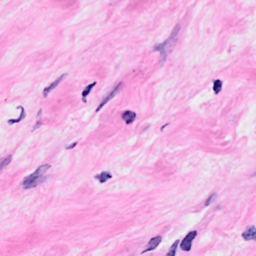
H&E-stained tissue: Breast